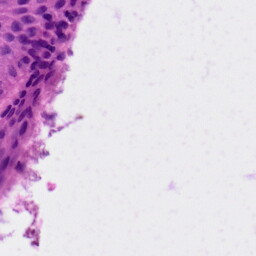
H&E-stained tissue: Skin